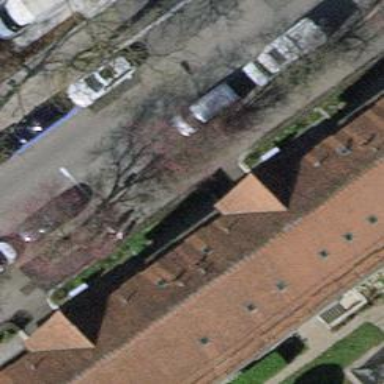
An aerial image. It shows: Avenue lined with trees.